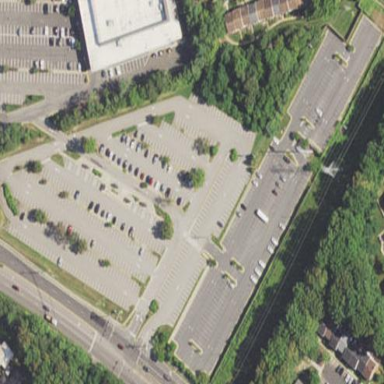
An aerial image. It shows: Parking lot with park and ride facilities.